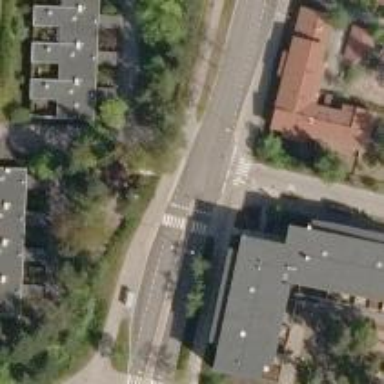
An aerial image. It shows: Road with "give way" sign.